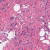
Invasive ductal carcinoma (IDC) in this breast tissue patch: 0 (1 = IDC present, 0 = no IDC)